Question: Android Studio 0.2.11
I am new to android programming and just wondering what I need to do to create a fancy login box like the one below. I am not asking anyone to do it for me. But what sort of controls would I need to accomplice something like this?
Many thanks for any suggestions,

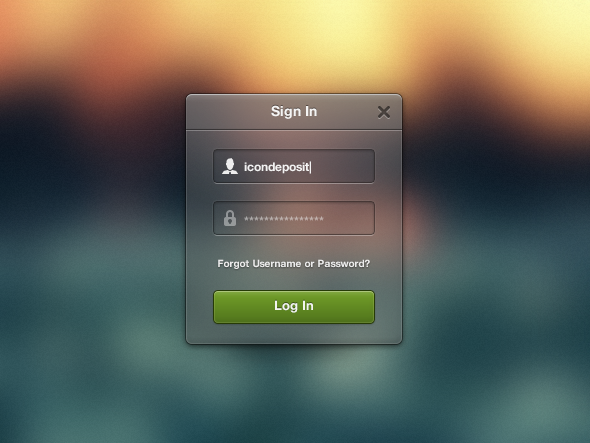
Answer: here i am giving you some of the transparent layout with your requirement try to set to the activity with your background..
'''
<RelativeLayout xmlns:android="http://schemas.android.com/apk/res/android"
xmlns:tools="http://schemas.android.com/tools"
android:layout_width="match_parent"
android:layout_height="match_parent" >
<RelativeLayout
android:layout_width="match_parent"
android:layout_height="wrap_content"
android:layout_margin="10dp"
android:background="#60000000"
android:padding="10dp" >
<TextView
android:id="@+id/textView1"
android:layout_width="wrap_content"
android:layout_height="wrap_content"
android:layout_centerHorizontal="true"
android:layout_marginBottom="20dp"
android:background="#40000000"
android:text="Sign In" />
<EditText
android:id="@+id/editText2"
android:layout_width="wrap_content"
android:layout_height="wrap_content"
android:layout_below="@+id/editText1"
android:layout_centerHorizontal="true"
android:layout_marginTop="25dp"
android:background="#40000000"
android:ems="10" />
<EditText
android:id="@+id/editText1"
android:layout_width="wrap_content"
android:layout_height="wrap_content"
android:layout_alignLeft="@+id/editText2"
android:layout_below="@+id/textView1"
android:background="#40000000"
android:ems="10" >
<requestFocus />
</EditText>
<Button
android:id="@+id/button1"
android:layout_width="wrap_content"
android:layout_height="wrap_content"
android:layout_below="@+id/editText2"
android:layout_centerHorizontal="true"
android:layout_marginBottom="20dp"
android:layout_marginTop="20dp"
android:background="#40000000"
android:text="Button" />
</RelativeLayout>
'''